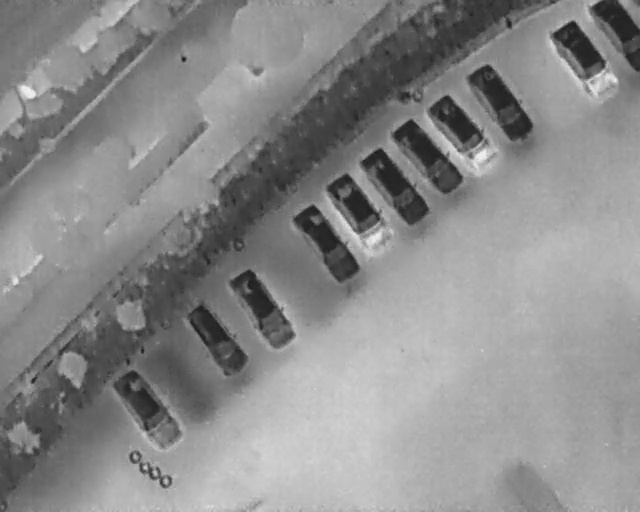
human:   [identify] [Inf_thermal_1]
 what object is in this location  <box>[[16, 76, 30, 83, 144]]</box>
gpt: <ref>1 large car at the bottom left</ref>